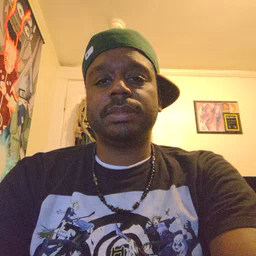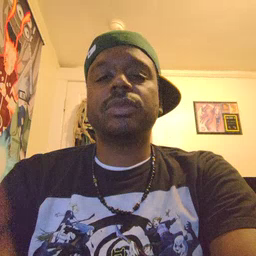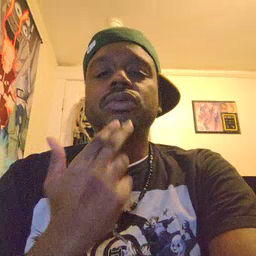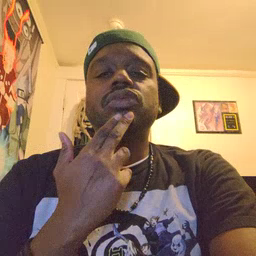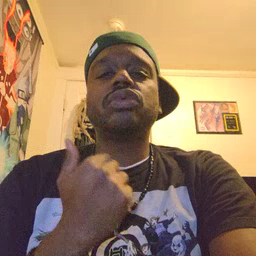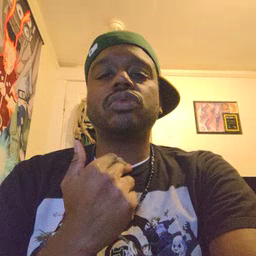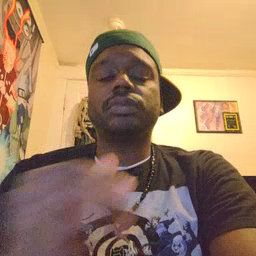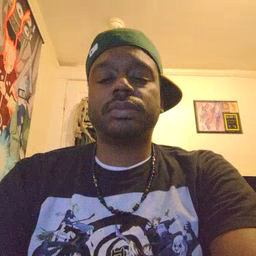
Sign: cute